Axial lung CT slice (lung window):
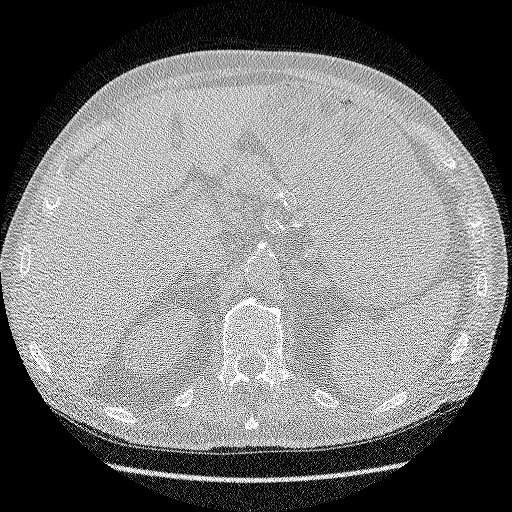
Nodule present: no